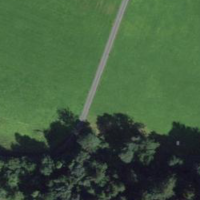
EUNIS habitat code: 24
Species observed at this site:
Geum rivale